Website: walmart
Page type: account-selection
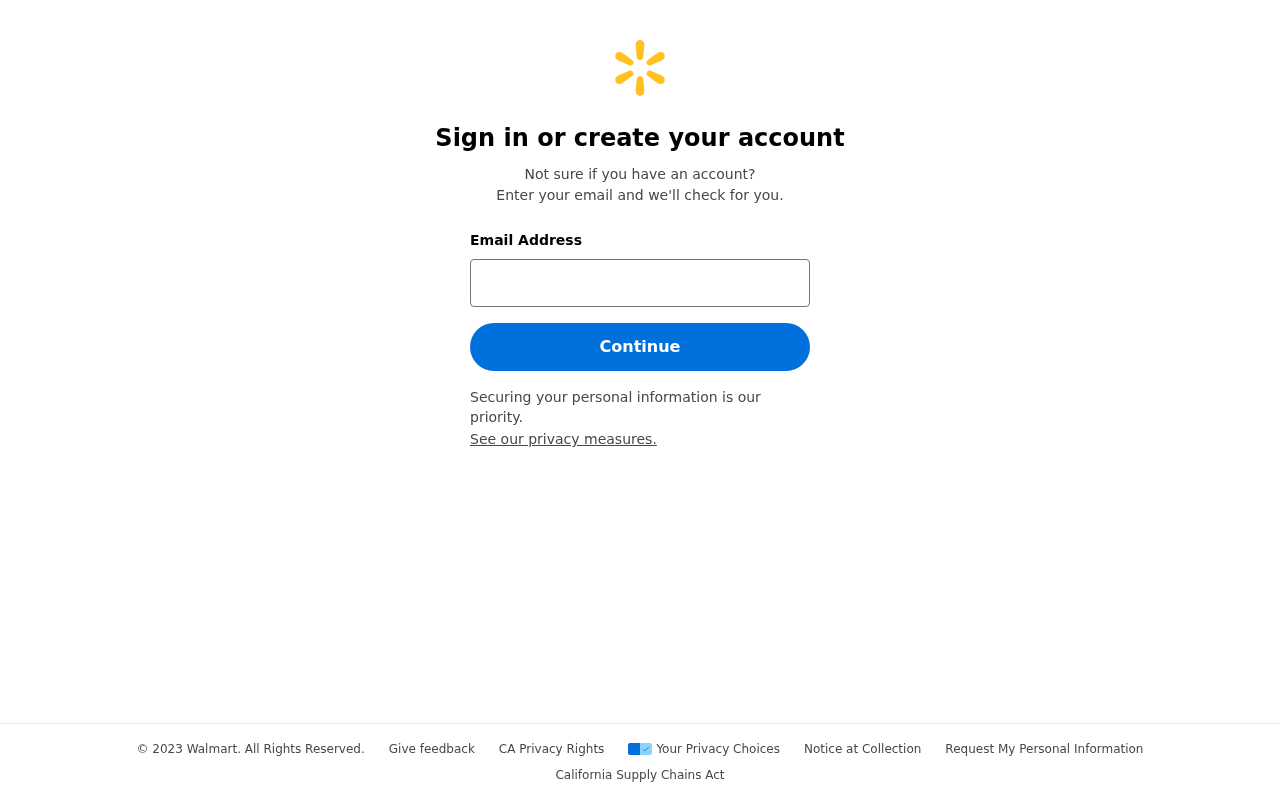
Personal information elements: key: PII_EMAIL
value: brian_brooks@hotmail.com